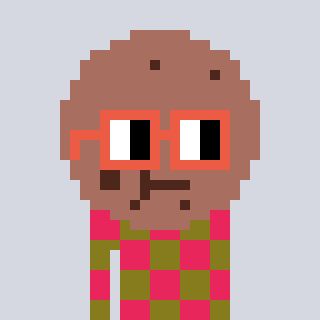
a pixel art character with square orange glasses, a cookie-shaped head and a gunk-colored body on a cool background